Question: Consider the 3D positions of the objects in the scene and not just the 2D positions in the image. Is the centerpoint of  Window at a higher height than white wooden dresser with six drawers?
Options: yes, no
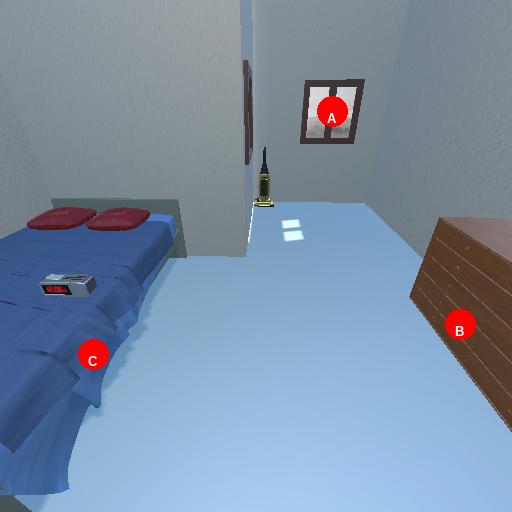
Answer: yes